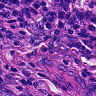
Metastatic tissue present: yes